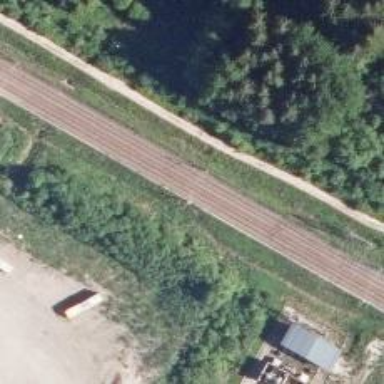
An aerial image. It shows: Railway signal with catenary mast.